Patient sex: M
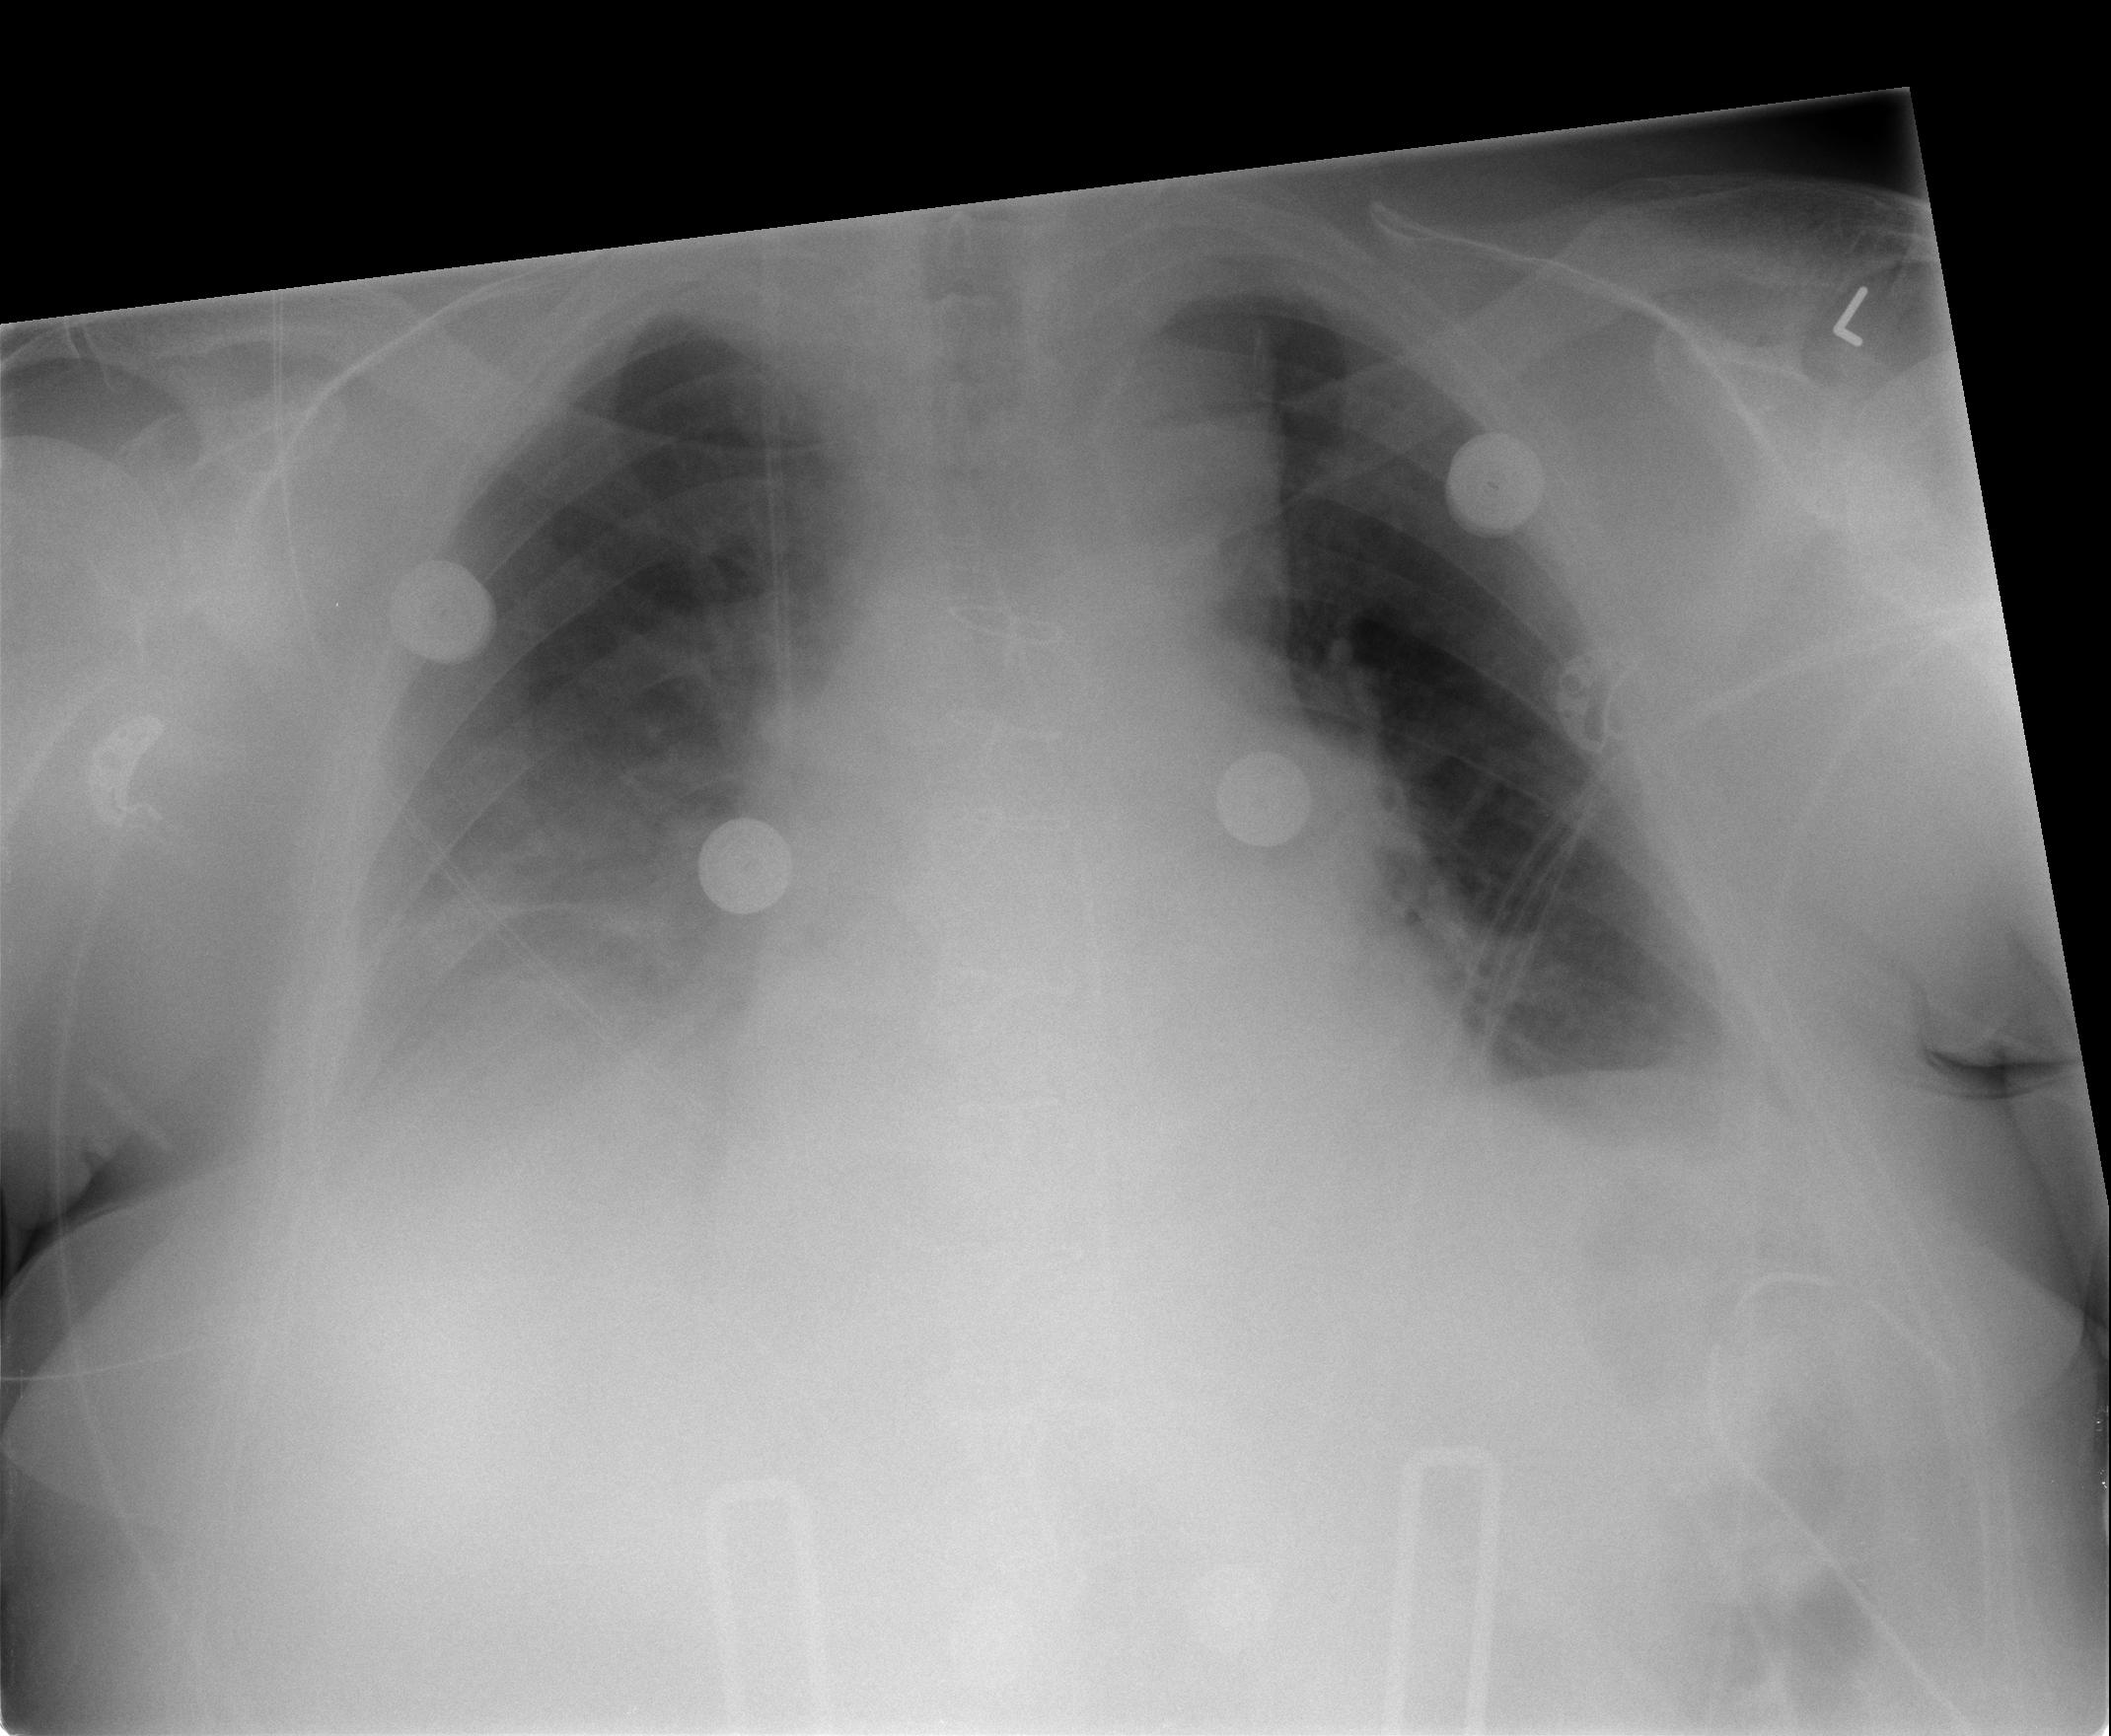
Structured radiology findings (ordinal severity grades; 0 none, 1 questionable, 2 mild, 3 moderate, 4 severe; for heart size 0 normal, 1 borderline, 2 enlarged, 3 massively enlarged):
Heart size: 2
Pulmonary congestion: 2
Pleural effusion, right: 2
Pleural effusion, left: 2
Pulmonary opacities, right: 1
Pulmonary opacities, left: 0
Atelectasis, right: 2
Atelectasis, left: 2